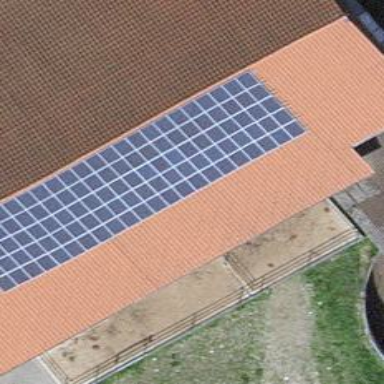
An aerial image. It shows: Solar power generator using photovoltaic panels.